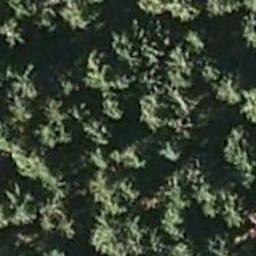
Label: forest